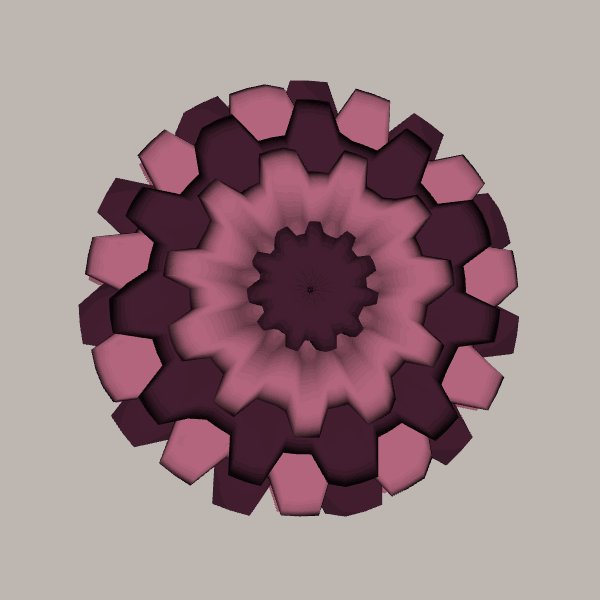
Background: light